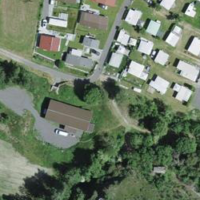
EUNIS habitat code: 55
Species observed at this site:
Rhamnus cathartica
Lysandra coridon